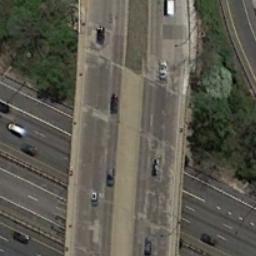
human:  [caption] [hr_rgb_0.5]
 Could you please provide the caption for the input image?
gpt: The cross-line overpass is over the roads and some cars are driving on the roads and the overpass .

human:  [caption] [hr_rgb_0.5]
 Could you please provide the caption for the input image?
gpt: Many cars are on the overpass .

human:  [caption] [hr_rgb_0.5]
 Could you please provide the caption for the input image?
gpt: The overpass is next to some trees with some cars .

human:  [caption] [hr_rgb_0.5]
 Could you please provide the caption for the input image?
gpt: An overpass is curved into the silhouette of a water drop .

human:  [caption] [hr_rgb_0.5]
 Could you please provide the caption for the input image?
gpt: There are some green trees beside the overpass .